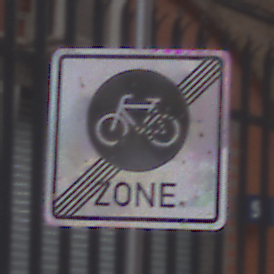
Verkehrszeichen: EndeFahrradzone
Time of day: MorningAfternoon
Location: Outdoor (Urban)
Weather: Overcast
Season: NotSpecified
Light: Natural